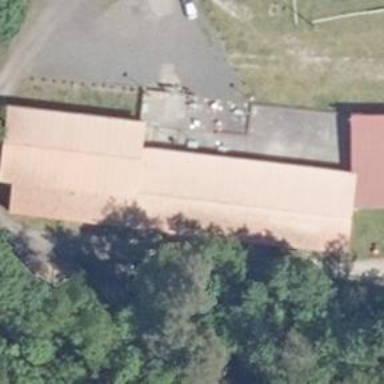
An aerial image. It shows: Restaurant.